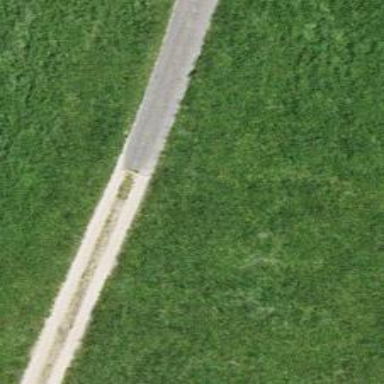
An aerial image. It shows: Gravel track with grade1 track type.